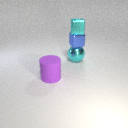
large cyan metal sphere to the right of large purple rubber cylinder